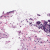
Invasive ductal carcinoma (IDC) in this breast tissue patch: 0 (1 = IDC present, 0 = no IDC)